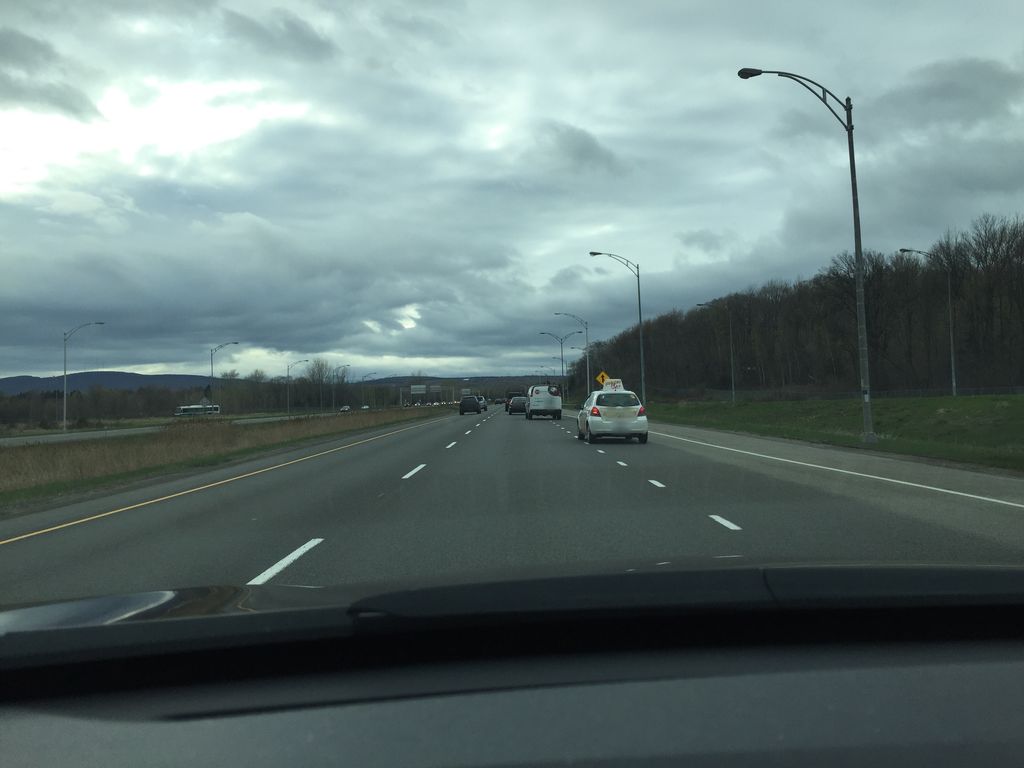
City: quebec_city